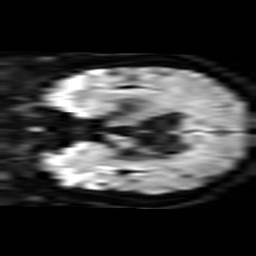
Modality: TRACE
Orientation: coronal
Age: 59
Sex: female
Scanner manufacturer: philips
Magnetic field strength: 3 T
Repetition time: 3.076 s
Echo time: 0.076 s